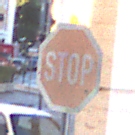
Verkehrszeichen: Stop
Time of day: SunriseSunset
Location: Outdoor (Urban)
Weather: Clear
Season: NotSpecified
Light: Natural